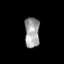
Tissue: skin
Cell type: Epithelial cells
Senescence score: 0.8955
Nuclear area (px): 438
Mean DAPI intensity: 160.852